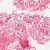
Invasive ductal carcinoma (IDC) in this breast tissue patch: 0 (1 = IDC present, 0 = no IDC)